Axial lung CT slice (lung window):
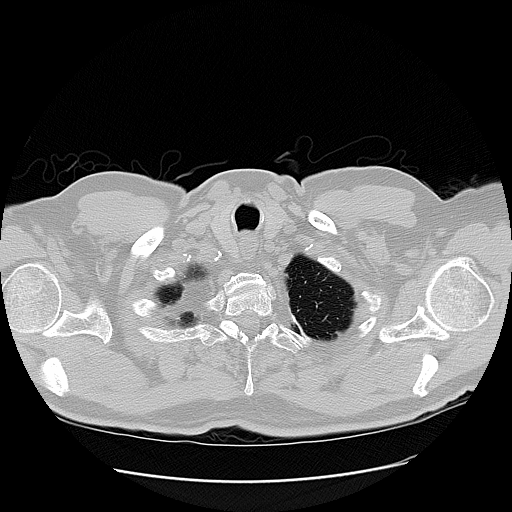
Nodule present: no